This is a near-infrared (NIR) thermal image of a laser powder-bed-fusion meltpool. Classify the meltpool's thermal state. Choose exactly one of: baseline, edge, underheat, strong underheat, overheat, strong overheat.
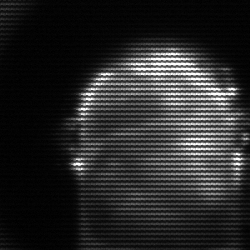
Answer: baseline